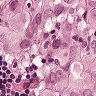
Metastatic tissue present: yes